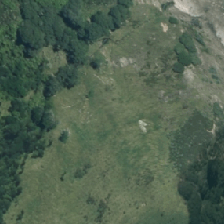
Land cover: low_producing_grassland